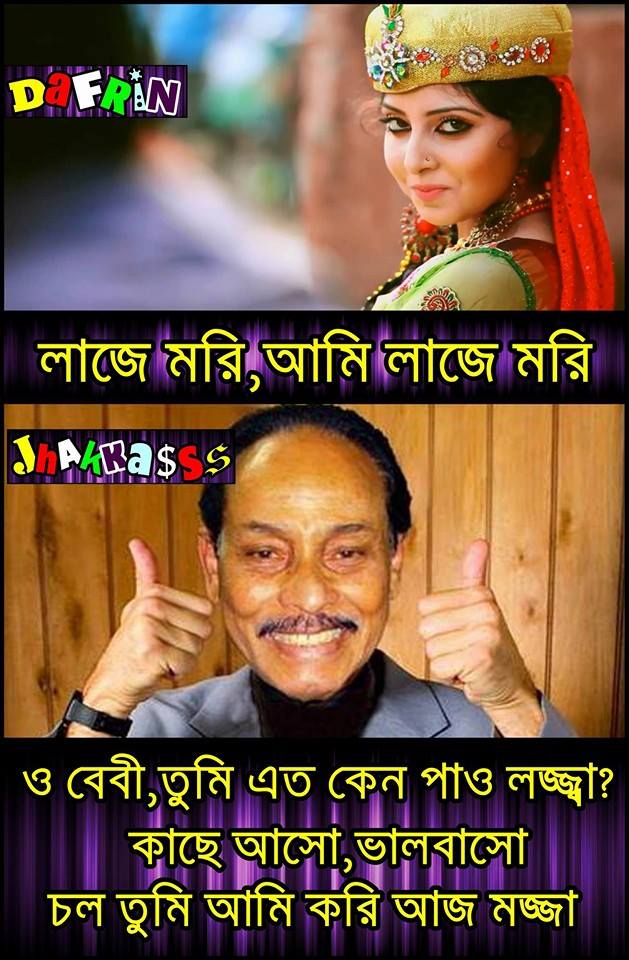
Caption: লাজে মরি, আমি লাজে মরি ও বেবী, তুমি কেন পাও লজ্জা? কাছে আসো, ভালবাসো চল তুমি আমি করি আজ মজ্জা
Label: non-hate